Field crop: maize
Growth stage: 2
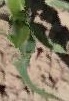
Species: maize